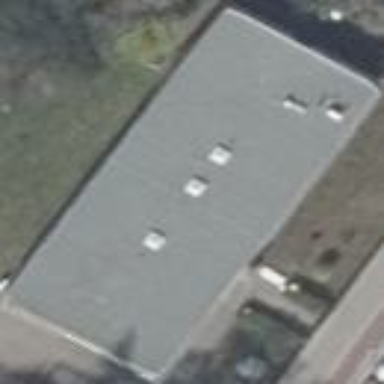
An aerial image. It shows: Public building.